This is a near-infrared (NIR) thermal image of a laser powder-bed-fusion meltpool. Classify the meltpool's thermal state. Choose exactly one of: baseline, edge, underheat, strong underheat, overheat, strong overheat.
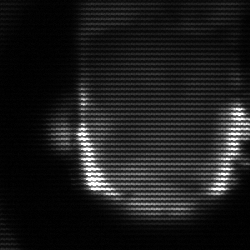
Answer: baseline